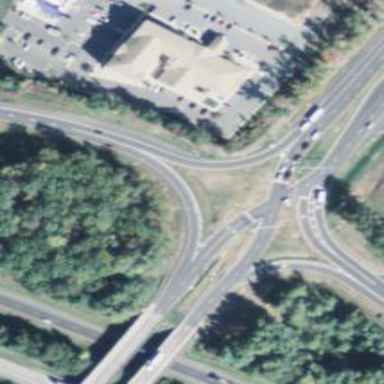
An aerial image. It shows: Motorway link at Diverging Diamond Interchange (DDI) junction.